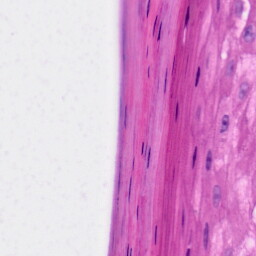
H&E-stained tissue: Skin